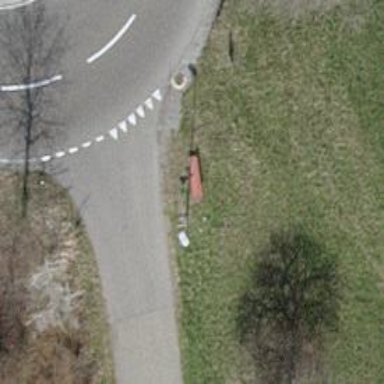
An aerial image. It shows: Red bench.